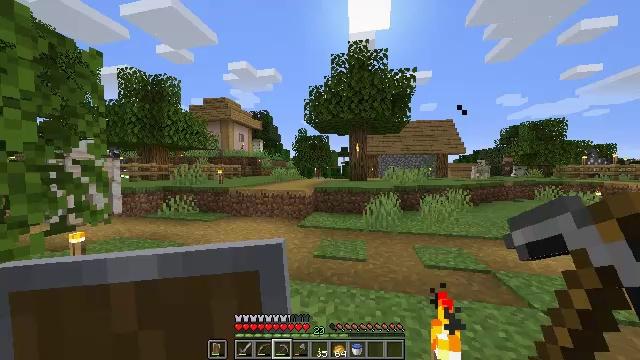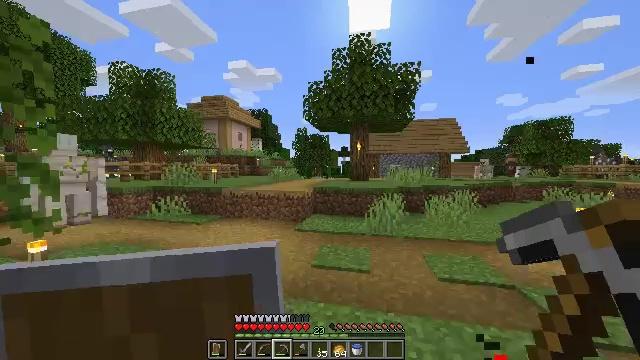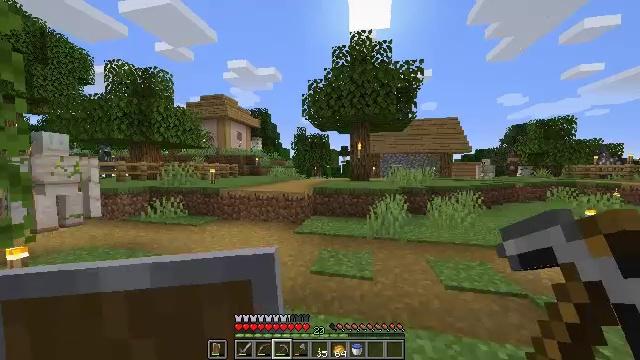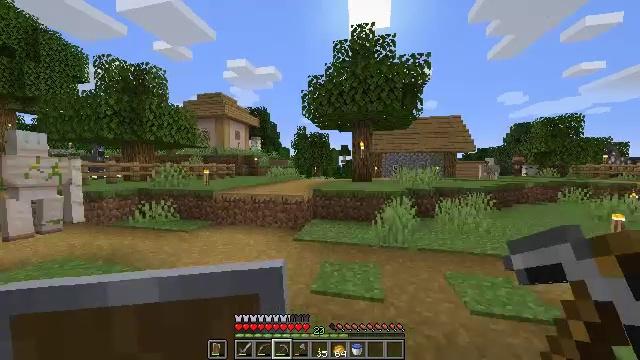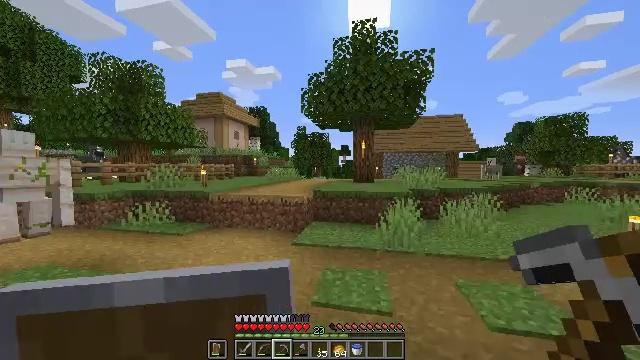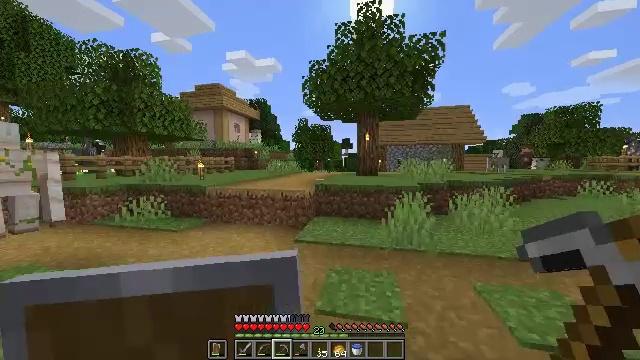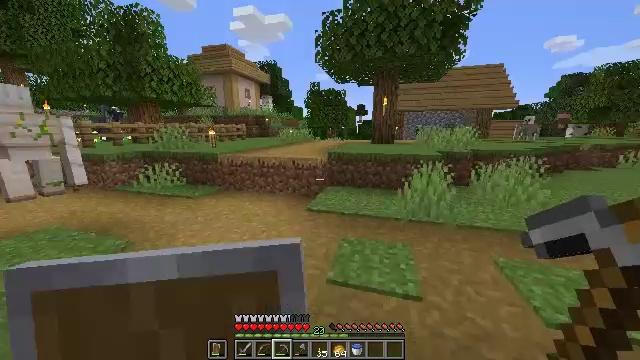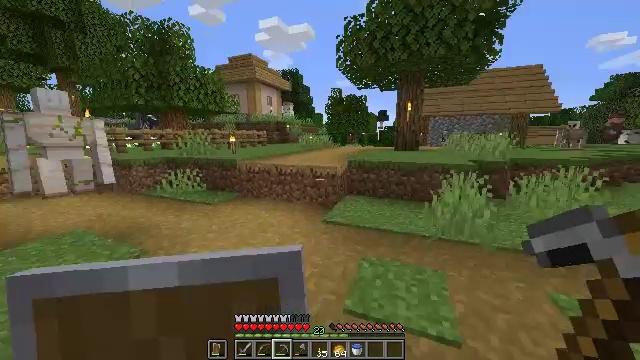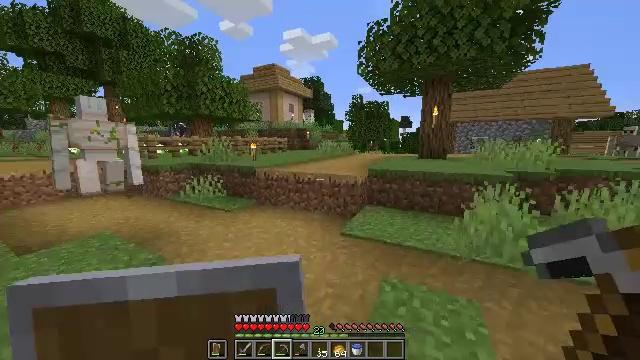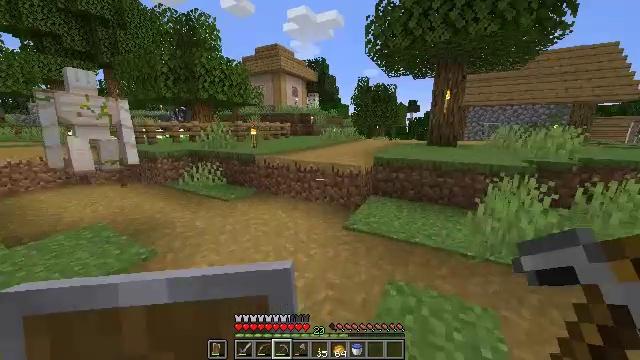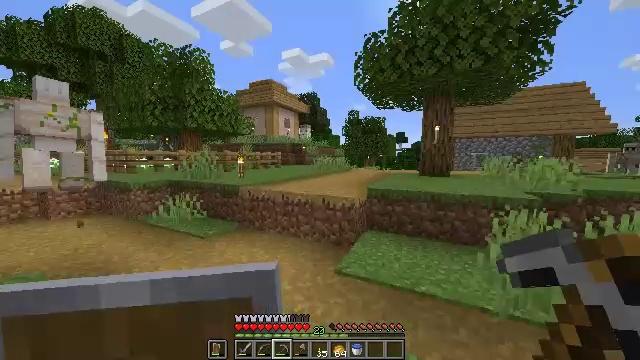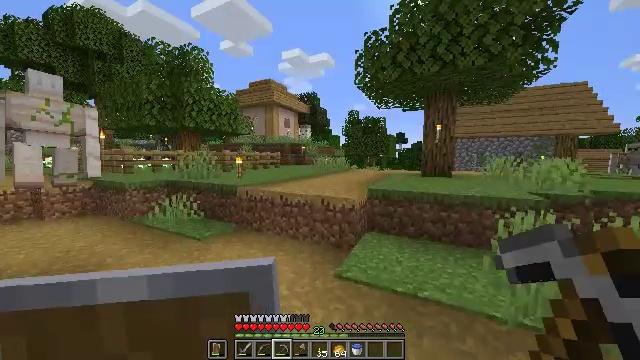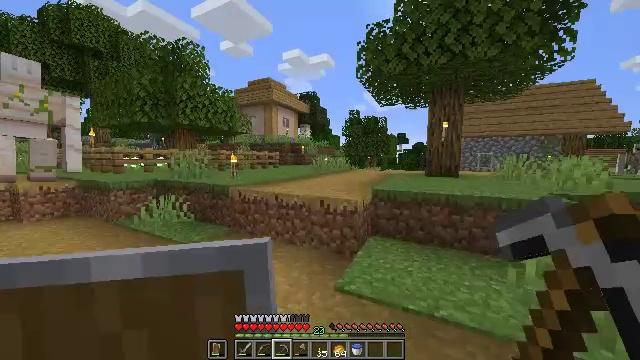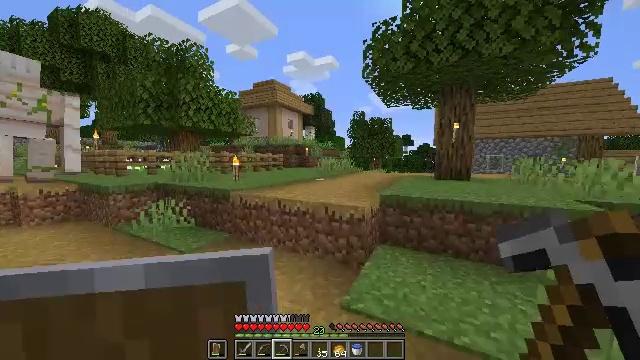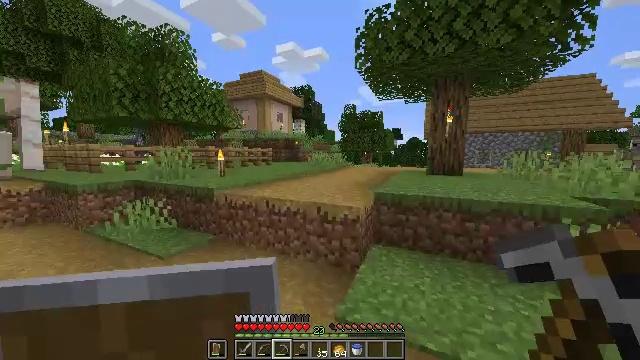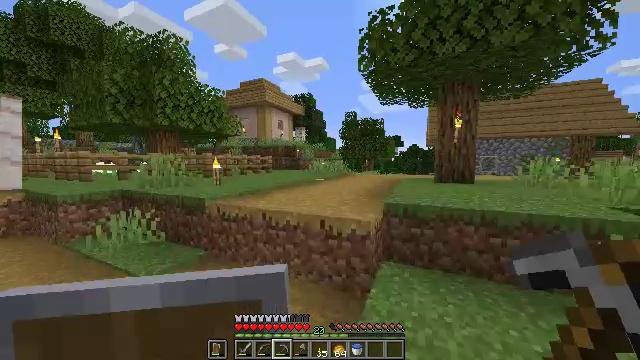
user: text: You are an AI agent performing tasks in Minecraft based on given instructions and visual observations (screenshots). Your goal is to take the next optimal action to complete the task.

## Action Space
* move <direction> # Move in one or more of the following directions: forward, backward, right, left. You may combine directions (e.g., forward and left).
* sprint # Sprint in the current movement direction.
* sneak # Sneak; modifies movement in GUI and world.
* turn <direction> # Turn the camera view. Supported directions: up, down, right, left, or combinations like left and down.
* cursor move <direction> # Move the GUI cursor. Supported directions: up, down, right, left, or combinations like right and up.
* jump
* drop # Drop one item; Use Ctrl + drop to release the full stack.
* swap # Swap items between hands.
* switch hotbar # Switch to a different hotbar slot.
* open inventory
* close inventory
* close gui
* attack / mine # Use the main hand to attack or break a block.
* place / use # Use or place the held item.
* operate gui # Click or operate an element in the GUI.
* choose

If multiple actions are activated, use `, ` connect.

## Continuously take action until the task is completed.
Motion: motion action
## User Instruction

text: Craft a magenta bed.
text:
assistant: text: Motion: move forward
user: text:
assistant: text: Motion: move forward
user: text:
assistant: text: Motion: move forward
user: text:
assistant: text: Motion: move forward
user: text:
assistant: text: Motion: move forward, turn down
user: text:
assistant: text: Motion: move forward, turn left and down
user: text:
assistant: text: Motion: move forward, sprint, turn left and up
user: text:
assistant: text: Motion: move forward, sprint, turn left and up
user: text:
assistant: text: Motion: move forward, turn left and down
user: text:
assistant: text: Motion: move forward, turn right and up
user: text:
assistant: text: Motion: move forward
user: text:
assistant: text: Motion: move forward
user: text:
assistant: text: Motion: move forward, turn left
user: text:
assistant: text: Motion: move forward, turn right and down
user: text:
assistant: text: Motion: move forward, turn up
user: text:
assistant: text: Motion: move forward, turn right and down
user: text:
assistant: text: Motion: move forward, turn right
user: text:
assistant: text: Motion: move forward, turn right
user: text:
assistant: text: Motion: move forward, turn right, jump
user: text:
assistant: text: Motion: move forward, jump
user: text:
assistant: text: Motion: move forward
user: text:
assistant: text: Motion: move forward
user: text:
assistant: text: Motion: move forward
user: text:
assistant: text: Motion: move forward
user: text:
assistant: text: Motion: move forward
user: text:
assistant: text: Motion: move forward
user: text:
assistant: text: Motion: move forward, sprint
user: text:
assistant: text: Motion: move forward, sprint
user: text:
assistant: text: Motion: move forward
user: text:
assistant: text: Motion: move forward